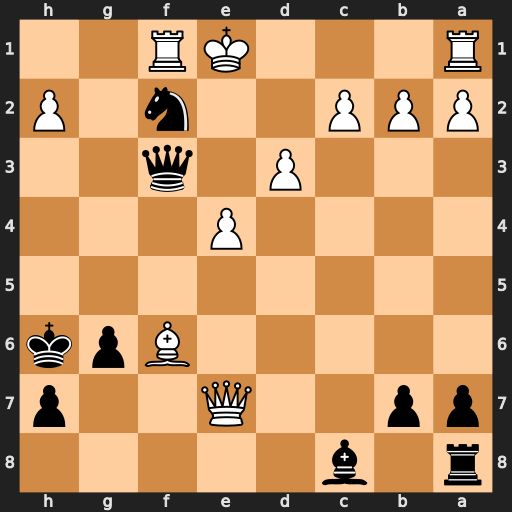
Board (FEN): r1b5/pp2Q2p/5Bpk/8/4P3/3P1q2/PPP2n1P/R3KR2
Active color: b
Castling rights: Q
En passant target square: -
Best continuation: Qe3#